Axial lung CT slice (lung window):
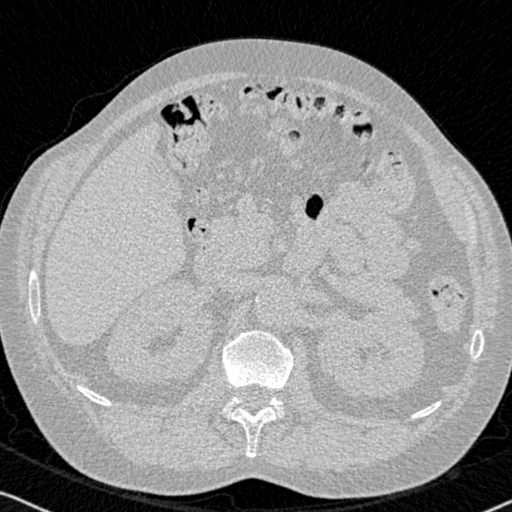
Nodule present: no